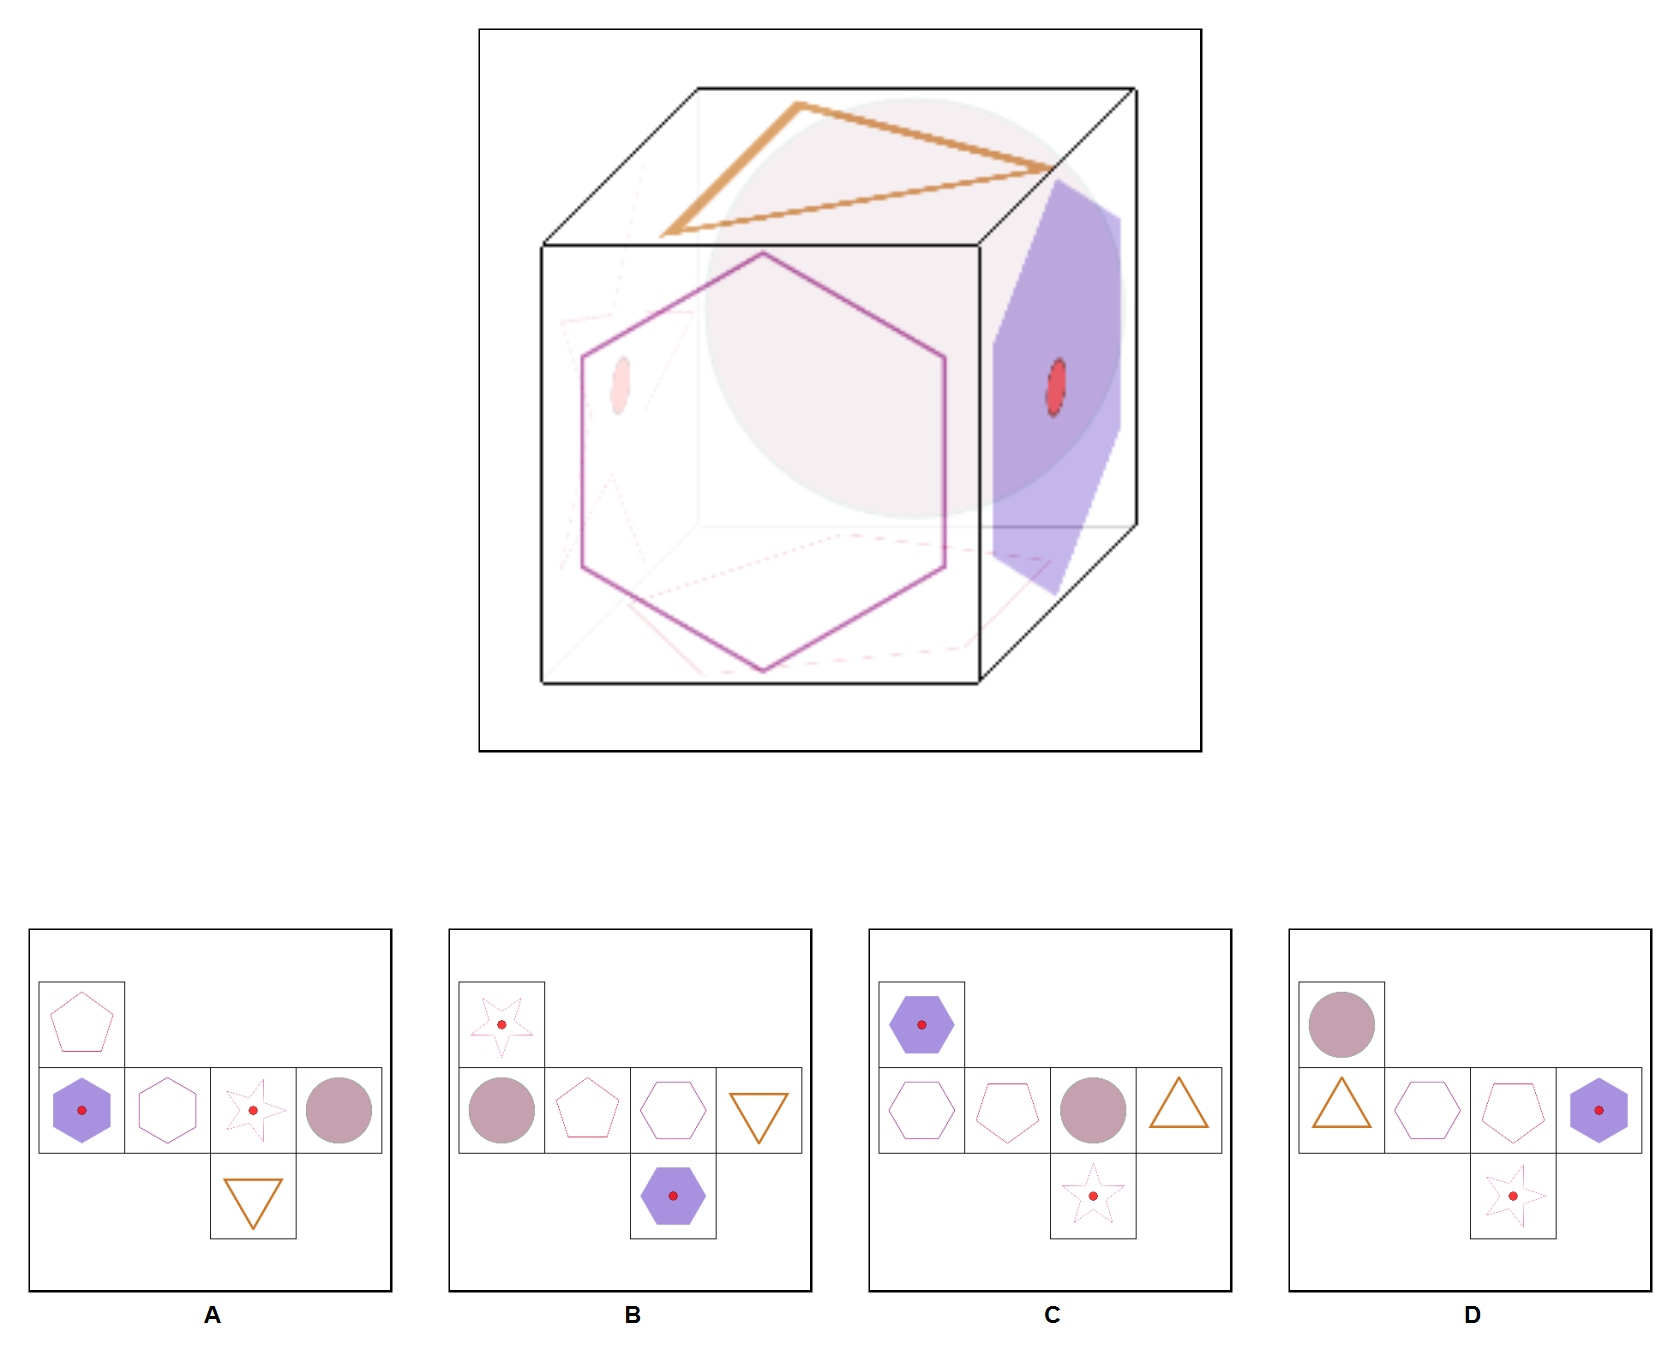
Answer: D